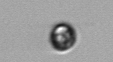
Label: Dinophyceae